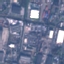
Label: Industrial